Field crop: maize
Growth stage: 1
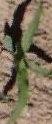
Species: maize